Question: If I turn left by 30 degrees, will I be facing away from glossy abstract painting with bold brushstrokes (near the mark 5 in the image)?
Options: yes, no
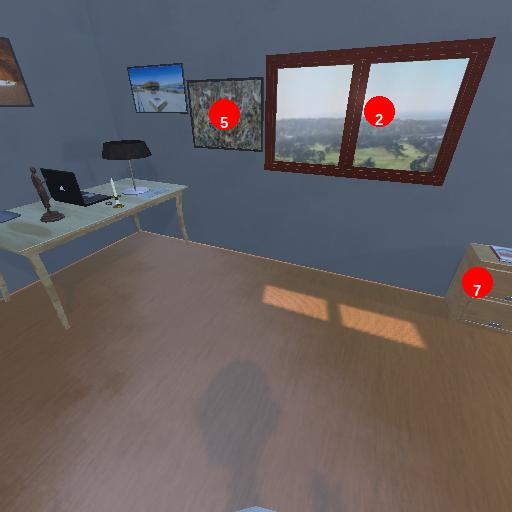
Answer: yes